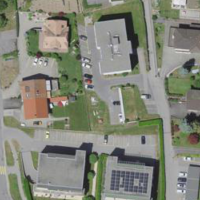
EUNIS habitat code: 54
Species observed at this site:
Lamium galeobdolon